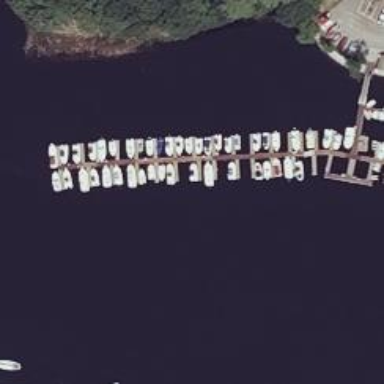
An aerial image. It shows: Man-made pier.